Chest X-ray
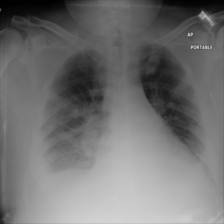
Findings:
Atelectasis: positive
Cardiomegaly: negative
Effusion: negative
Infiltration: positive
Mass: negative
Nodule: negative
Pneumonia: negative
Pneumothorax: negative
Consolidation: negative
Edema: negative
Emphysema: negative
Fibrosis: negative
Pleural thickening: positive
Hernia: negative